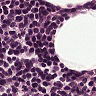
Metastatic tissue present: no